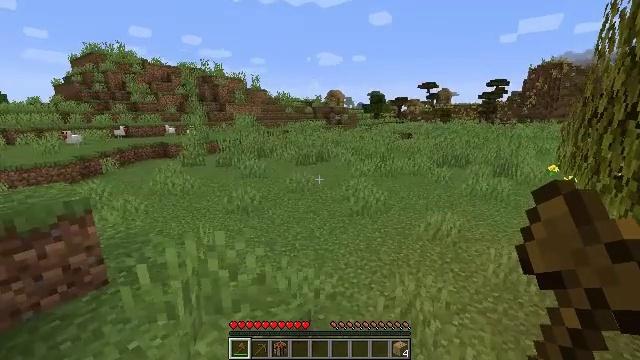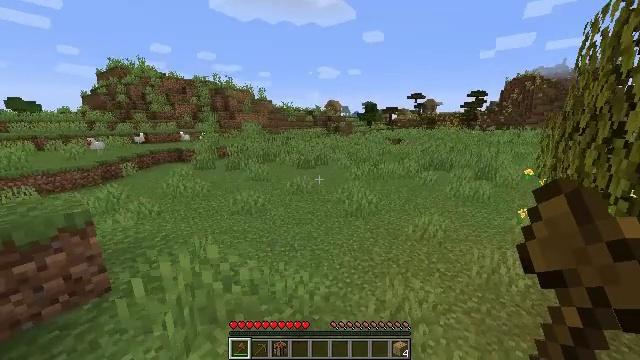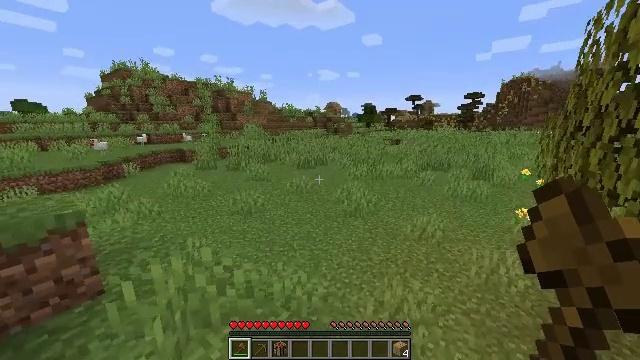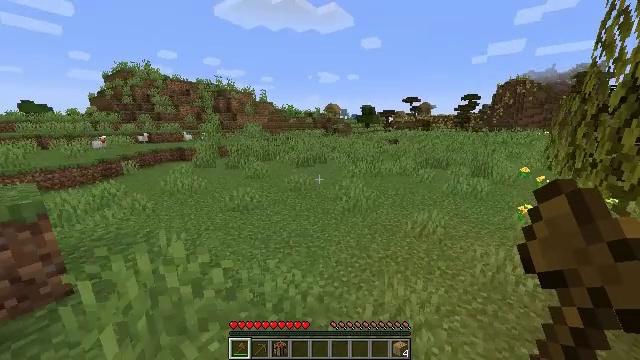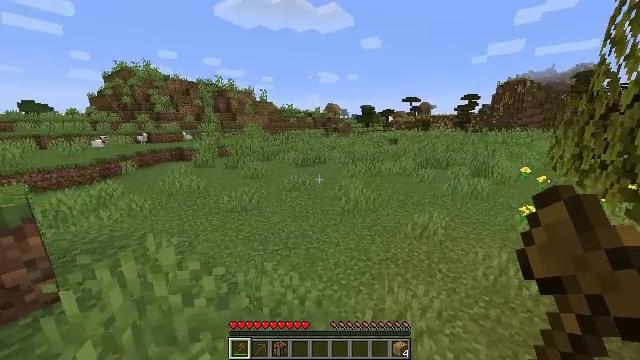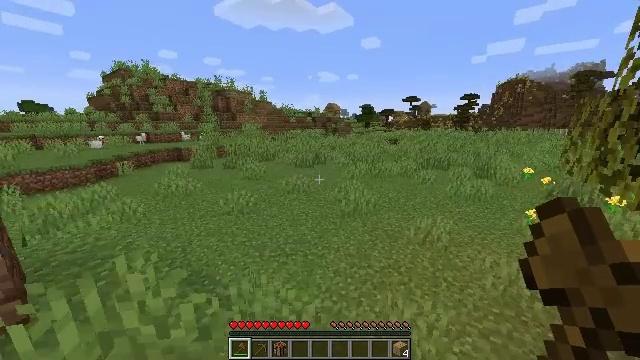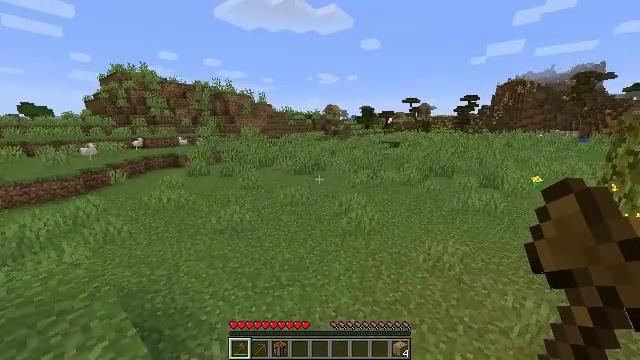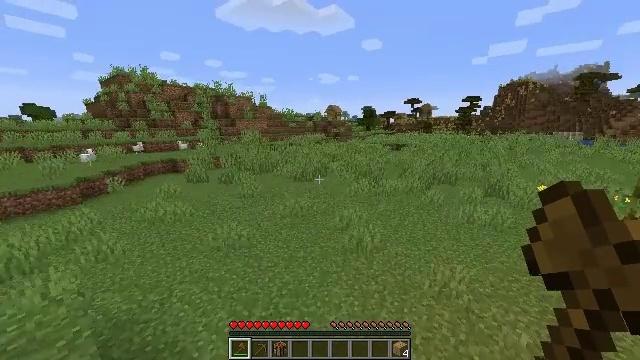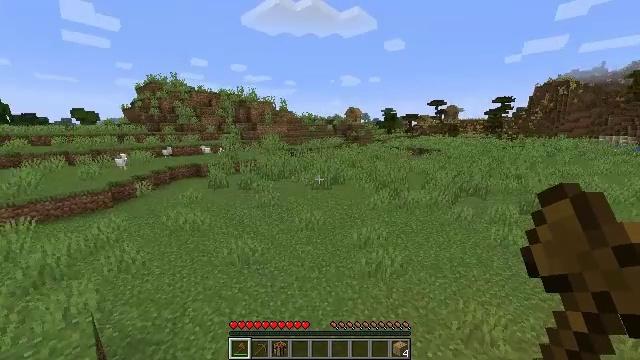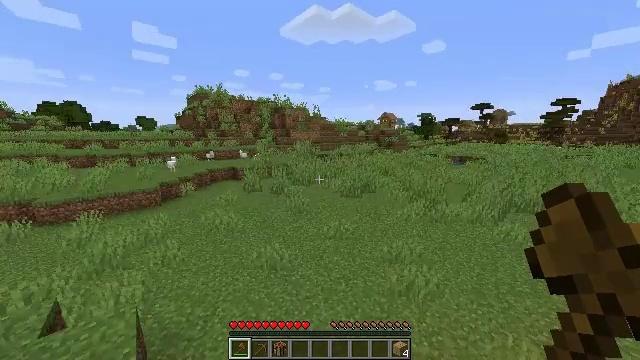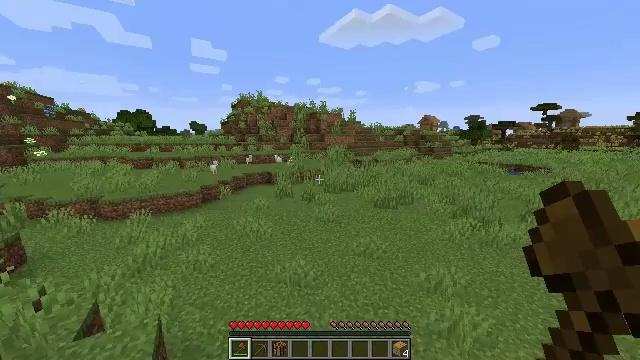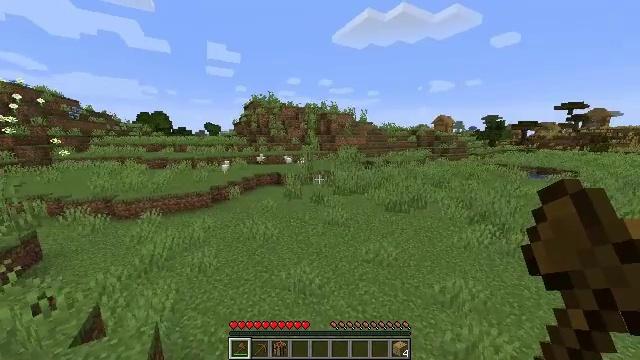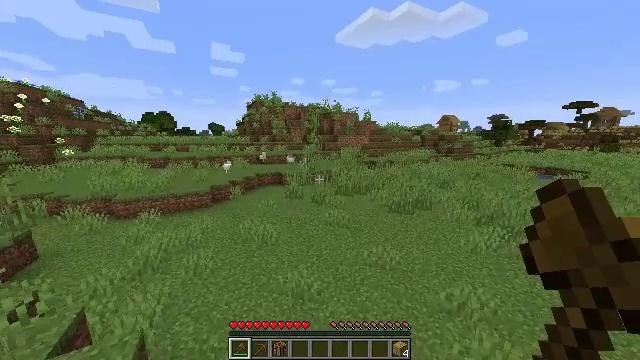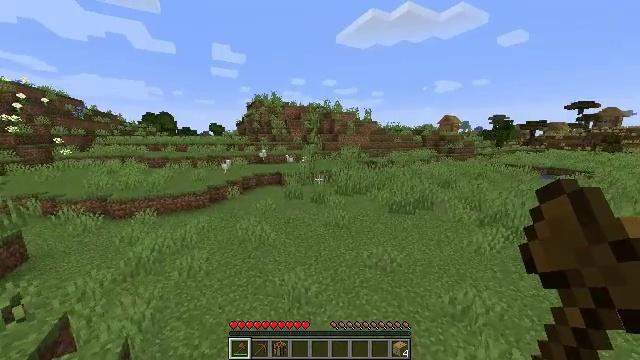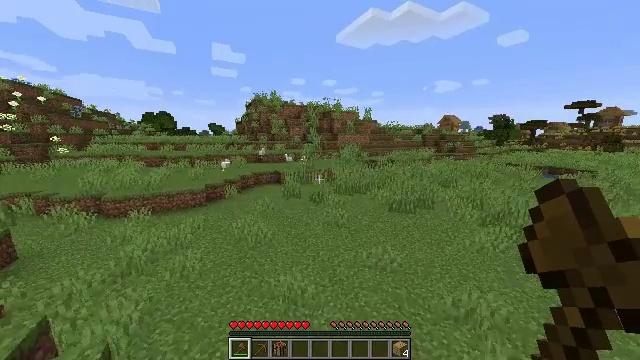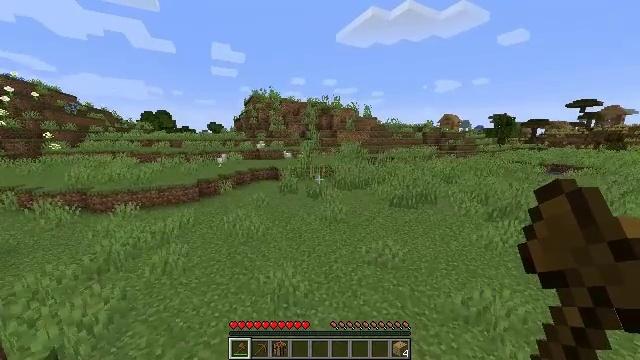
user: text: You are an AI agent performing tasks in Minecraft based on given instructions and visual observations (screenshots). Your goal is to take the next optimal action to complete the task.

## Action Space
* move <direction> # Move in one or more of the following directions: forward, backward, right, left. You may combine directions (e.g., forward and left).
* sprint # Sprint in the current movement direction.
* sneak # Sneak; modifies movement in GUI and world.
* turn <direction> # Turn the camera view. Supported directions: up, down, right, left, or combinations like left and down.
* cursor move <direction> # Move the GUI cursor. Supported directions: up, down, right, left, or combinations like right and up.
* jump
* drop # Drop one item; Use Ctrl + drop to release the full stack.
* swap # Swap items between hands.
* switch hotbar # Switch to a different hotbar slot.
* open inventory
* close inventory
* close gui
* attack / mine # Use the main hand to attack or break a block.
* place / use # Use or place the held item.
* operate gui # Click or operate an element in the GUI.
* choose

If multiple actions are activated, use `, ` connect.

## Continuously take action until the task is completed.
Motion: motion action
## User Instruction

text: Retrieve the white bed for later use.
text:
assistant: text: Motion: move forward, sprint, jump
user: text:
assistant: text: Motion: move forward, sprint, jump
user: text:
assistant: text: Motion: move forward, sprint, jump
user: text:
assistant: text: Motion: move forward, sprint, jump
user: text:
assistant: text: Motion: move forward, sprint, jump
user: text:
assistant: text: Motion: move forward, sprint, jump
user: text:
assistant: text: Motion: move forward, sprint, jump
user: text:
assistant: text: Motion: move forward, sprint, turn left, jump
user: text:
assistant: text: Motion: move forward, sprint, turn left and up, jump
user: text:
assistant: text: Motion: move forward, sprint, turn left, jump
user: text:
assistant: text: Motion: move forward, sprint, turn left, jump
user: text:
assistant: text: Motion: move forward, sprint, jump
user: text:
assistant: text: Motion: move forward, sprint, jump
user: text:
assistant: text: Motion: move forward, sprint, jump
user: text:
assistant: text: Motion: move forward, sprint, jump
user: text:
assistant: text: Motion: move forward, sprint, jump
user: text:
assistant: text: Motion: move forward, sprint, jump
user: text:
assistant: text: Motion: move forward, sprint, jump
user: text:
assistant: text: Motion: move forward, sprint, jump
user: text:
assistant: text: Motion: move forward, sprint, jump
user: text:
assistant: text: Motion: move forward, sprint, jump
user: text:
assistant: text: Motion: move forward, sprint, turn left, jump
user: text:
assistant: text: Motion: move forward, sprint, turn left, jump
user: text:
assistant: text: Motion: move forward, sprint, jump
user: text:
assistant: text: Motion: move forward, sprint, jump
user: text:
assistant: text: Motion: move forward, sprint, jump
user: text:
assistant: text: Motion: move forward, sprint, jump
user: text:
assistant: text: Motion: move forward, sprint, jump
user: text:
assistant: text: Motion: move forward, sprint, turn right, jump
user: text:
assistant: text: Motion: move forward, sprint, turn right and up, jump